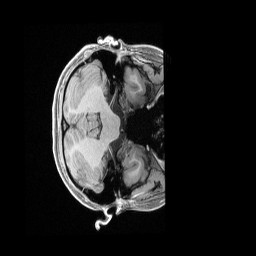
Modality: T1w
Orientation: axial
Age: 25
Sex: female
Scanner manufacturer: siemens
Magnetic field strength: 3 T
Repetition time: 2.4 s
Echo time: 0.00228 s